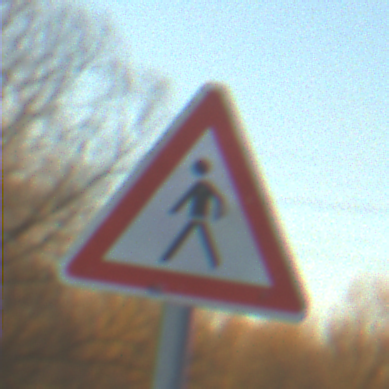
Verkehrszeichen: FussgaengerRechts
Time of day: SunriseSunset
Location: Outdoor (Nature)
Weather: Clear
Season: Winter
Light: Natural